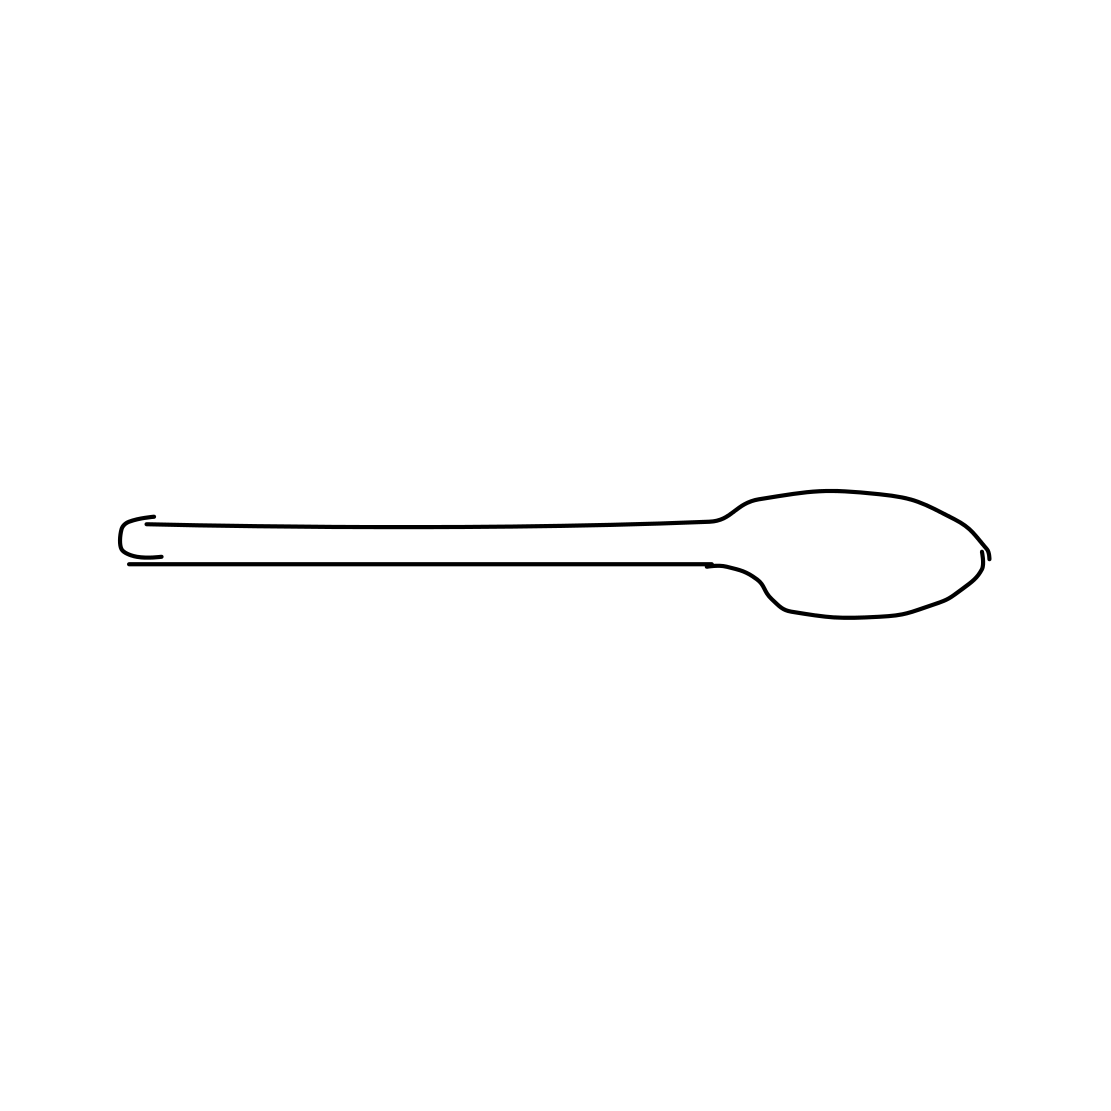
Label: spoon